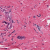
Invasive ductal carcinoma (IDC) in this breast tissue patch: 0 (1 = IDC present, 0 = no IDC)